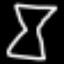
Label: hourglass